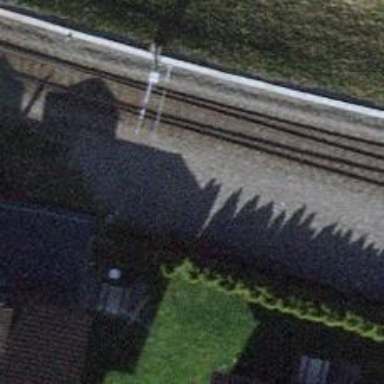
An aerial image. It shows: Railway buffer stop.